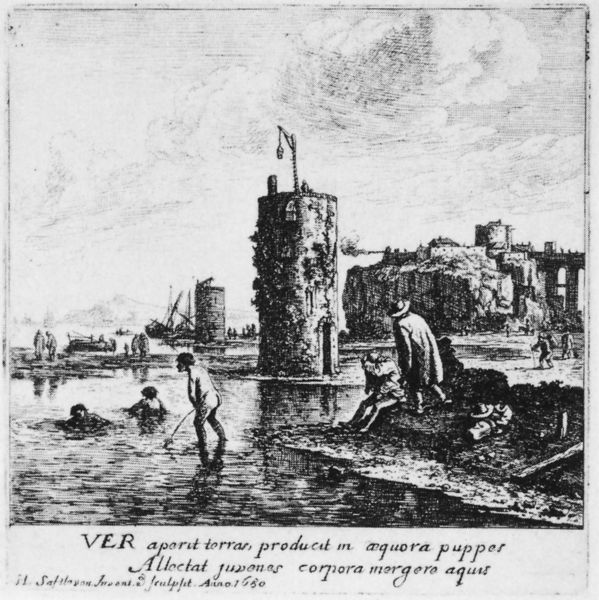
Titel: Die Vier Jahreszeiten (4teilig)
Künstler: Herman Saftleven
Schlagwörter: berg, himmel, meer, nackt, wasser, weiß, wolken, menschen, holz, hut, männer, schwarz, stein, wolen, brücke, mantel, sitzend, person, turm, schiff, schiffe, schrift, segel, strand, wellen, segelschiff, mauer, hafen, inschrift, kanone, burg, mole, leuchtturm, schwimmen, festung, druck, text, strahl, efeu, schwimmer, latein, galgen, pisser, pinkeln, notdurft